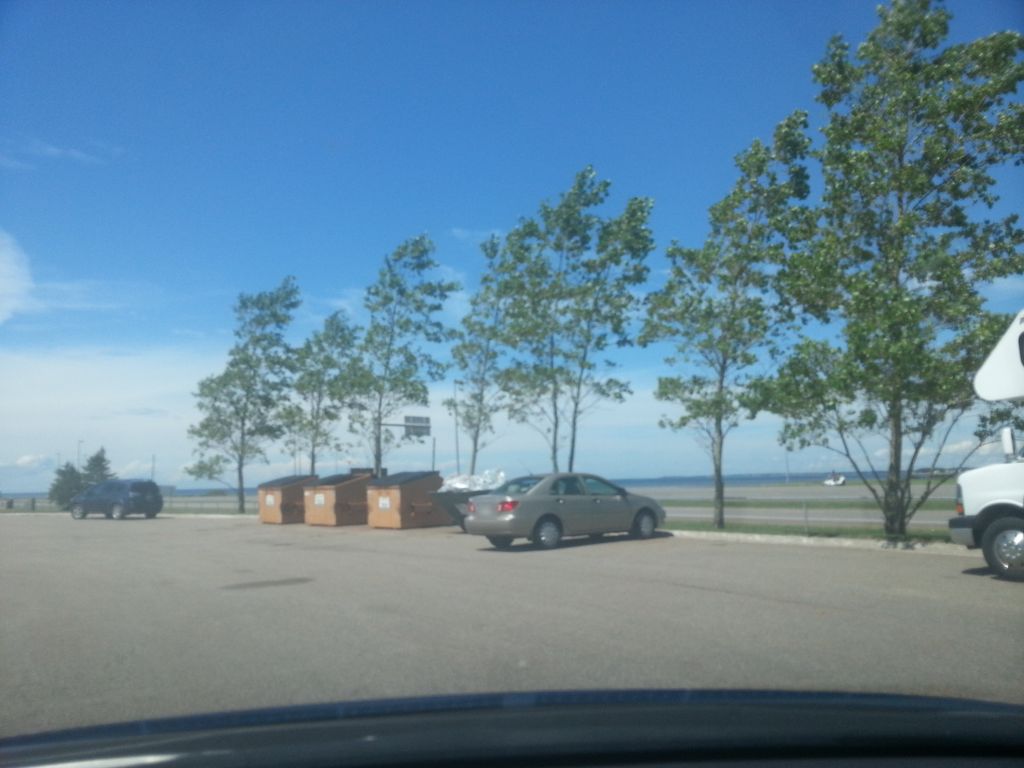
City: charlottetown